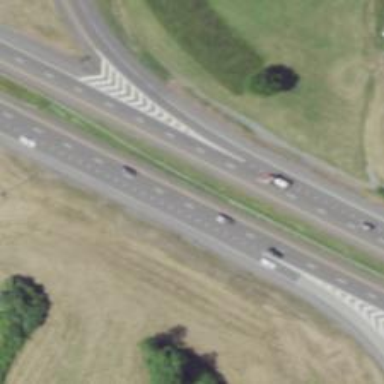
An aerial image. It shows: Motorway junction.